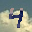
Label: 4